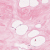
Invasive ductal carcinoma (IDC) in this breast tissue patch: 0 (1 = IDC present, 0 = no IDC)